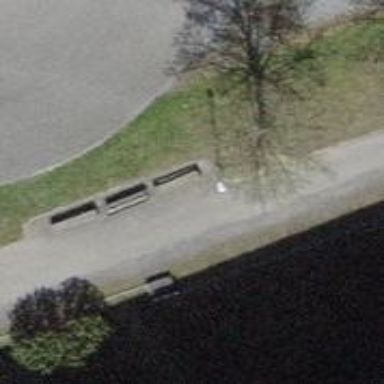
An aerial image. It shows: Bench for seating.